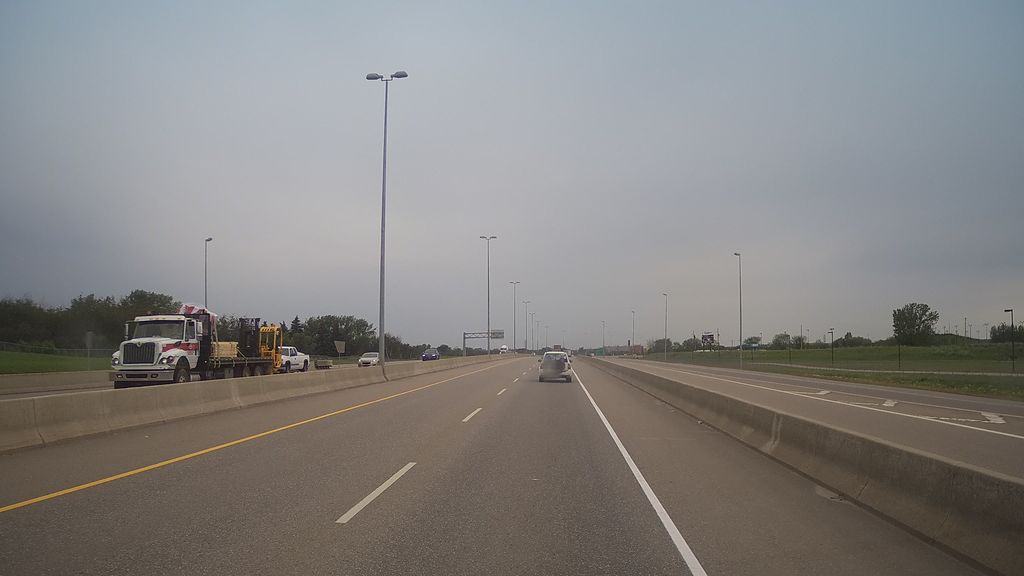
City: saskatoon